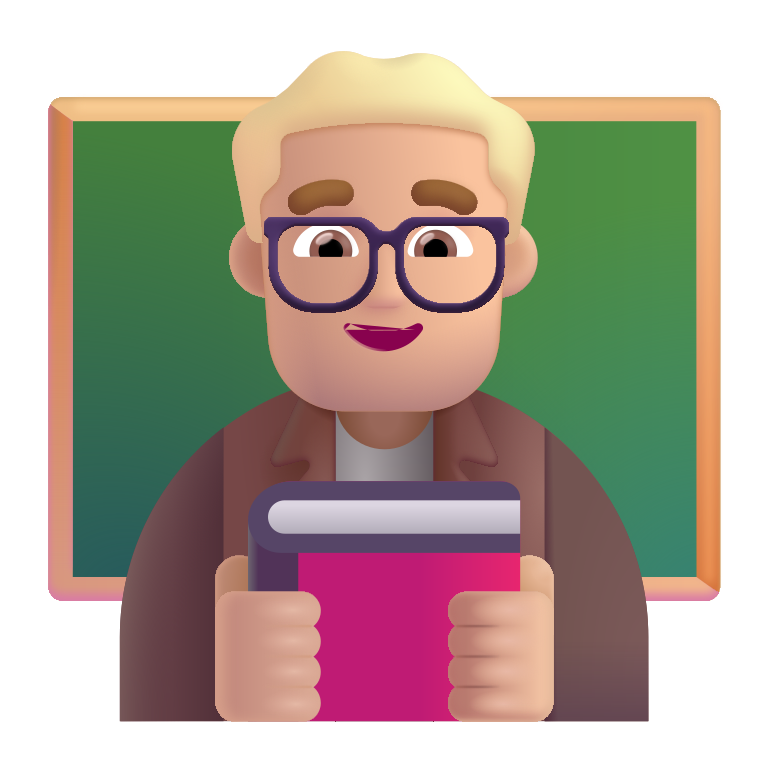
man teacher color  light